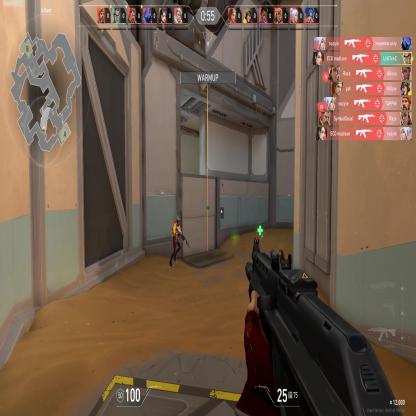
Label: enemy